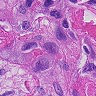
Metastatic tissue present: yes